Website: home-depot
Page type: billing-address
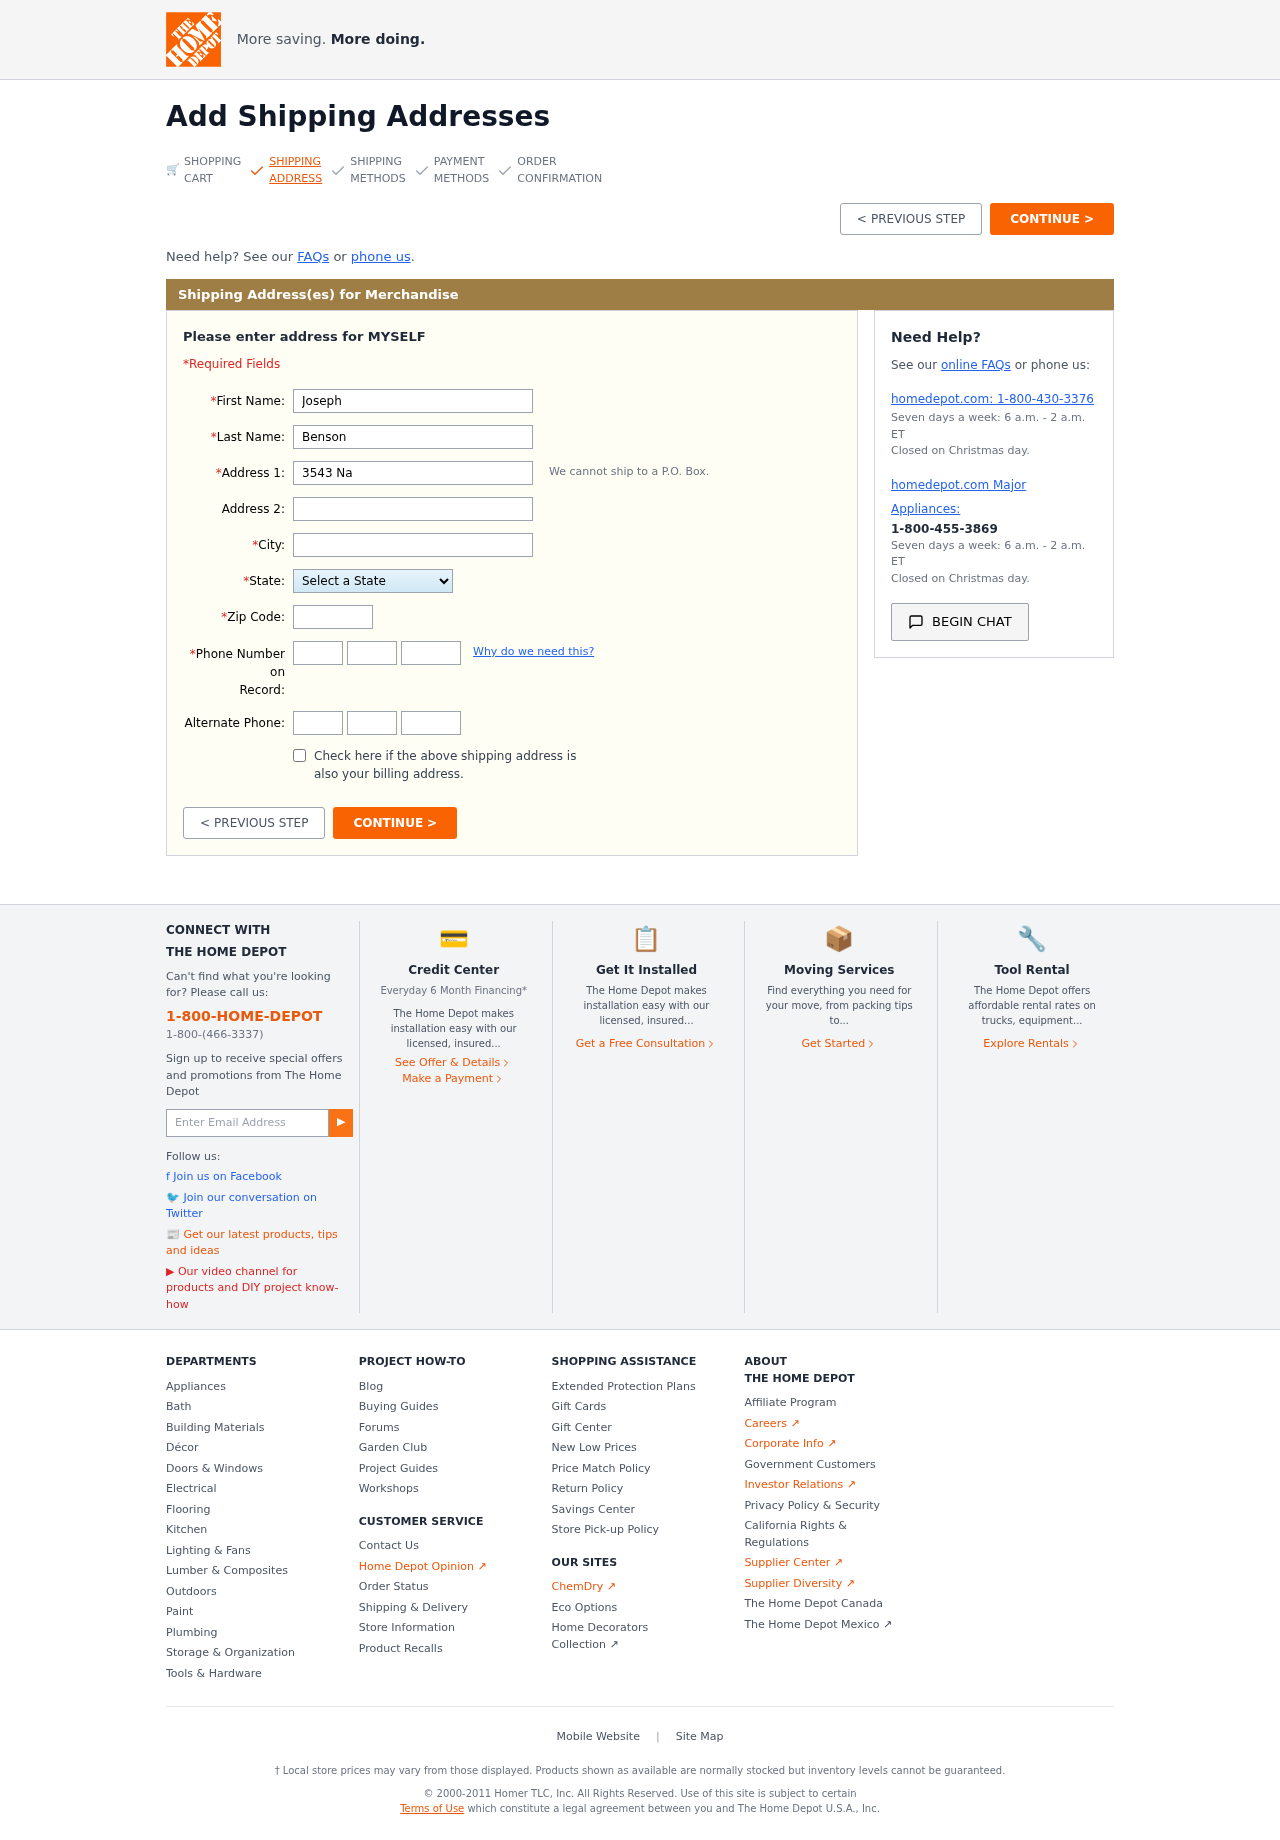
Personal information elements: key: PII_STATE
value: California
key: PII_FIRSTNAME
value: Joseph
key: PII_LASTNAME
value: Benson
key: PII_STREET
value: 3543 Natalie Terrace
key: PII_CITY
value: South Geraldton
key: PII_POSTCODE
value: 08529
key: PII_PHONE_AREA
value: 754
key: PII_PHONE_PREFIX
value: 424
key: PII_PHONE_LINE
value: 7927